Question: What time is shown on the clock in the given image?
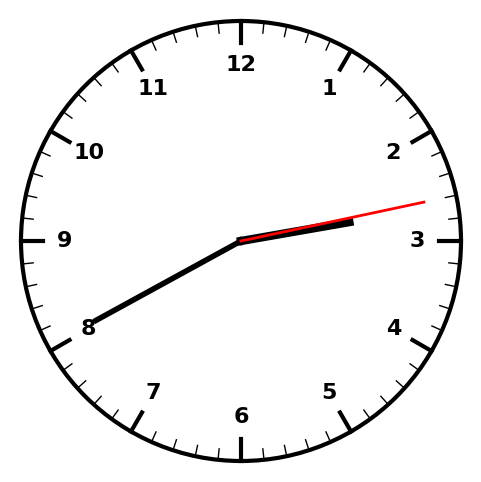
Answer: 02:40:13